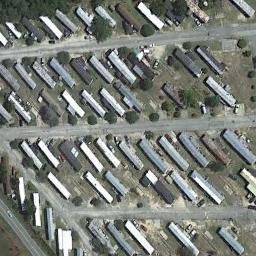
Label: residential